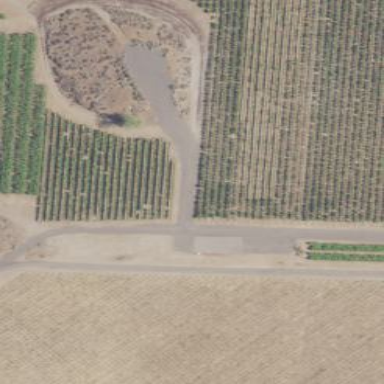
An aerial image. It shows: Vineyard where grapes are grown.